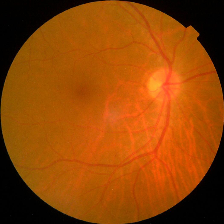
Diabetic retinopathy grade: No DR